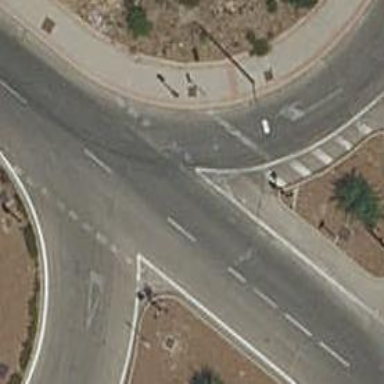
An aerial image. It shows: Crossing with traffic signals.